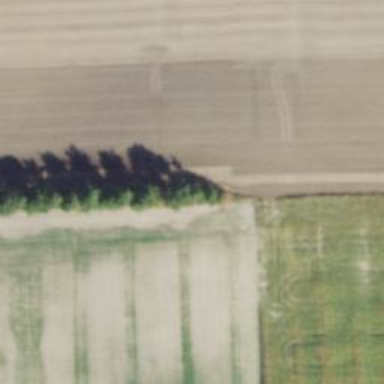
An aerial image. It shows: Row of trees in natural setting.